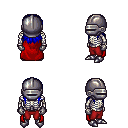
a pixel art fantasy rpg character, male body template, skeleton, red cape, red pants, blue unkempt hairstyle, metal helm, metal gloves, metal boots, four views (front, back, left, right), 2x2 character sprite sheet, small pixel art, hard edges, no anti-aliasing